Interaction volume radius: 10 \u00c5
Interaction volume height: 10 \u00c5
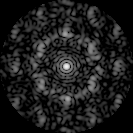
Disorder parameter: 0.7021